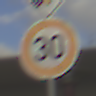
Verkehrszeichen: Geschwindigkeit30
Zusatzzeichen oben: EndeVorfahrtsstrasse
Umgebung: Outdoor, Suburban
Tageszeit: MorningAfternoon
Wetter: PartlyCloudy
Licht: Natural
Jahreszeit: NotSpecified
Kontrast: MediumContrast